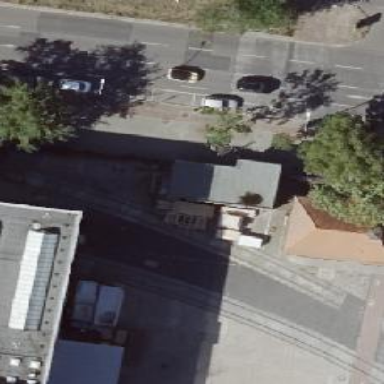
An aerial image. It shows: Subway entrance.